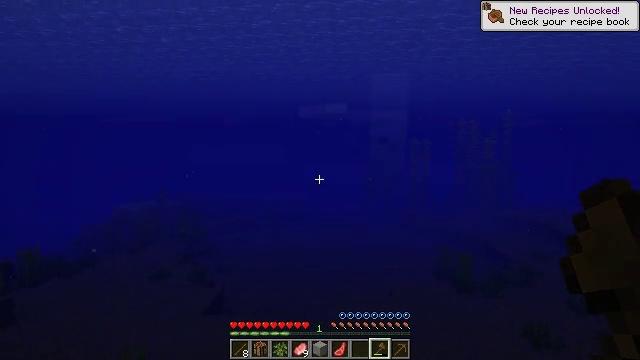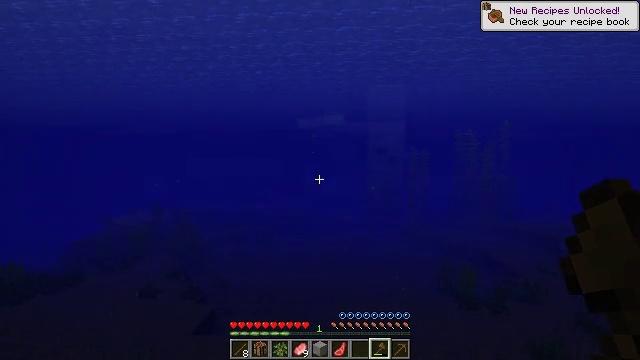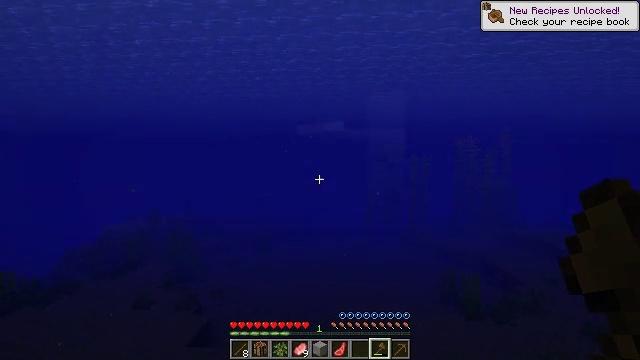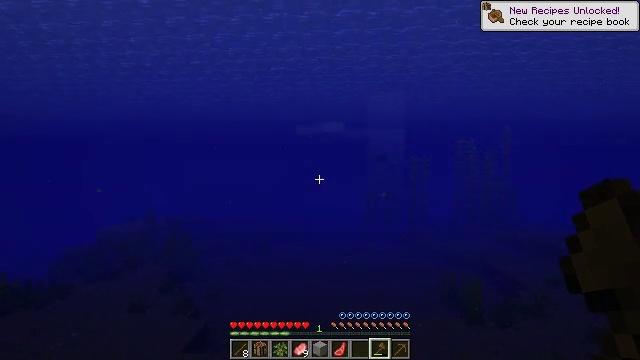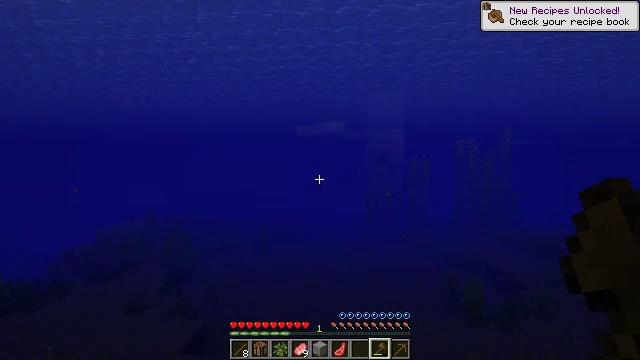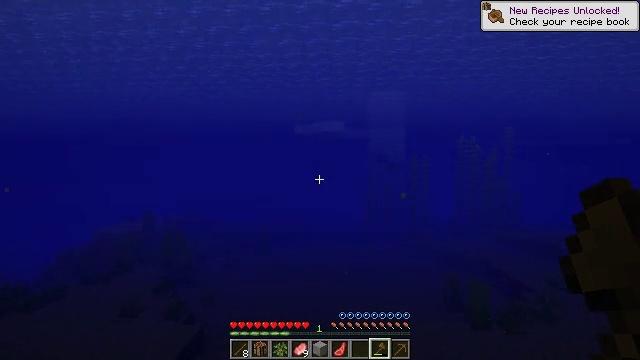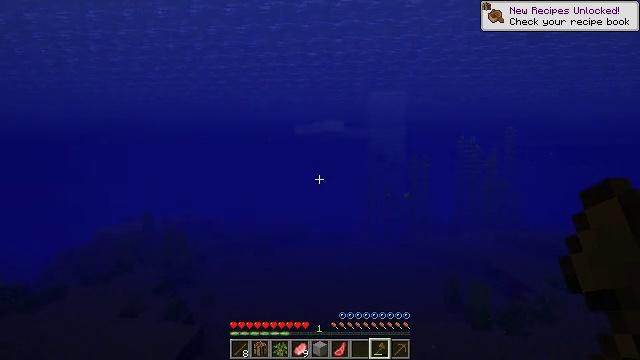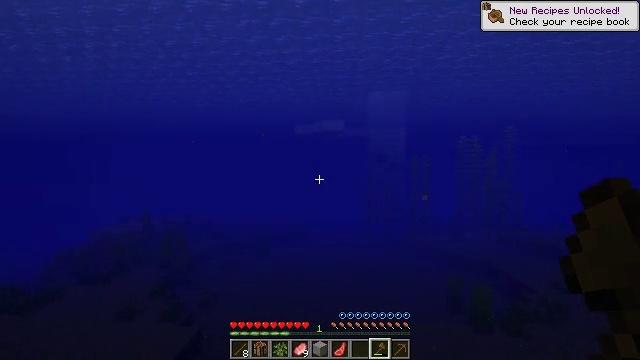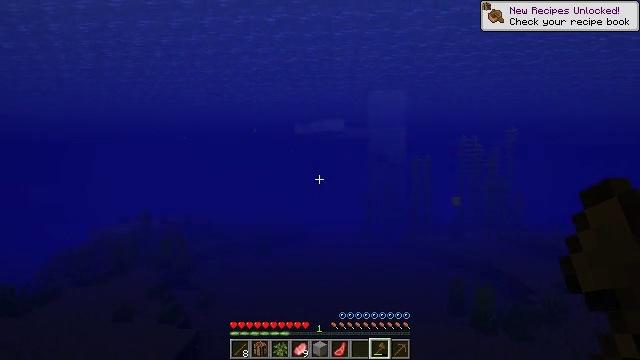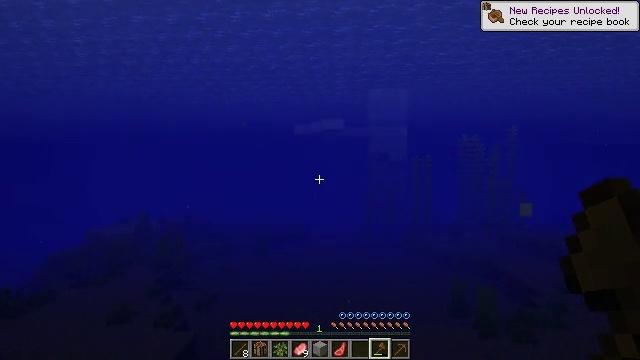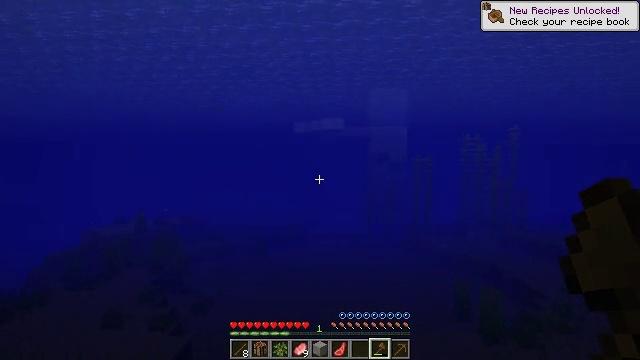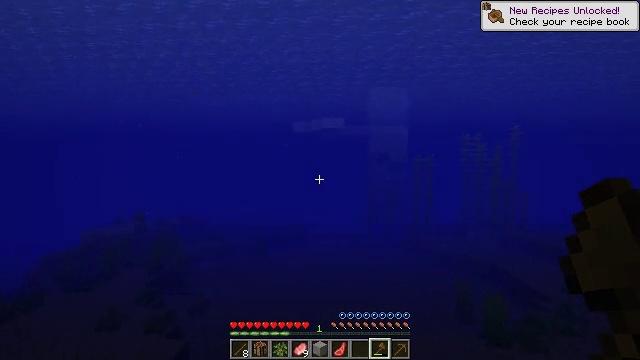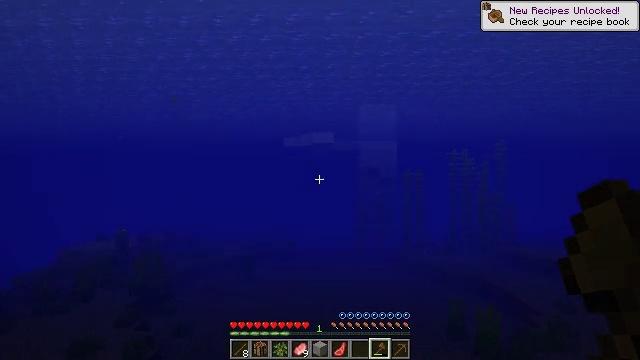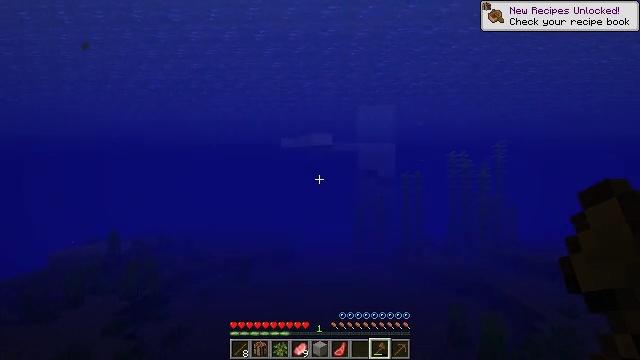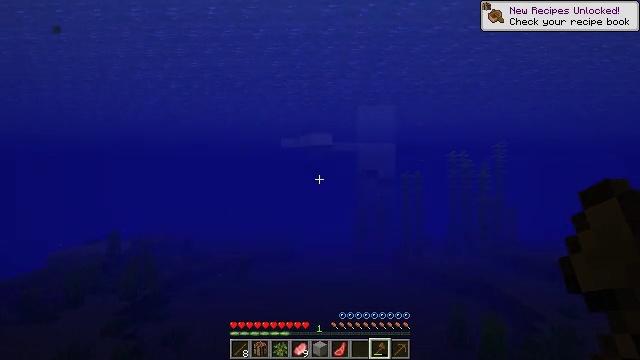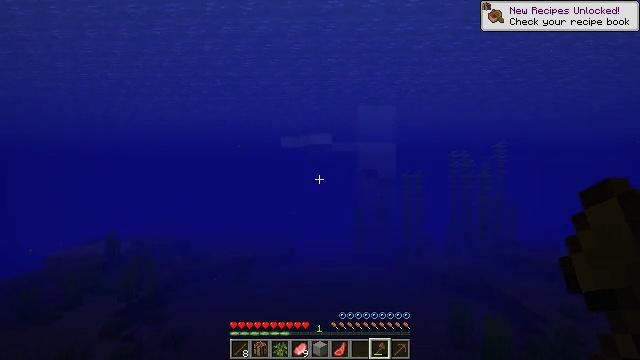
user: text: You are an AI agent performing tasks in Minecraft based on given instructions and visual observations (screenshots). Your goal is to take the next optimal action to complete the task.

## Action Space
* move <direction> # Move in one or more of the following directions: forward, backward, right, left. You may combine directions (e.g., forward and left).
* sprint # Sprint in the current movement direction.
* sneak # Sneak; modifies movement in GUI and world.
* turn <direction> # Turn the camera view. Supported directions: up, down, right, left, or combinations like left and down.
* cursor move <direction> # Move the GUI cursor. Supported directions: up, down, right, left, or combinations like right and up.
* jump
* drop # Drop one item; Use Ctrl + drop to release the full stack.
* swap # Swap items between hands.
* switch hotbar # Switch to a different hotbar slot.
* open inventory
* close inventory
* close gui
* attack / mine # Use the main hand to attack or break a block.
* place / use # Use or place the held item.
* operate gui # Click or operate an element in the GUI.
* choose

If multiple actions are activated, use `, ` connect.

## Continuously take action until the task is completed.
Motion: motion action
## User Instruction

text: Collect packed ice using a pickaxe.
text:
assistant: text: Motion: move forward, turn up
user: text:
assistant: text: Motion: move forward, turn up
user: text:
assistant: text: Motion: move forward
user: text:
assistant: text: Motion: move forward
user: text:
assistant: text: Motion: move forward
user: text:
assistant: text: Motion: move forward
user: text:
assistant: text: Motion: move forward
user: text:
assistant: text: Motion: move forward
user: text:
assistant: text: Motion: move forward
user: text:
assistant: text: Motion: move forward
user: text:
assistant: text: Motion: move forward
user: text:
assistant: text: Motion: move forward, turn right and up
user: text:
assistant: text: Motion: move forward
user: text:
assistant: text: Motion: move forward
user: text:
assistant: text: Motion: move forward
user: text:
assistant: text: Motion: move forward
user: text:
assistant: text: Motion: move forward
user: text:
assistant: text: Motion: move forward, turn up
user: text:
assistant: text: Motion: move forward, turn up
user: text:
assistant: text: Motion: move forward
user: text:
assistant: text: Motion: move forward
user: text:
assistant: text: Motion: move forward
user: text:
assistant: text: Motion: move forward
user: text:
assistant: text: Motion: move forward
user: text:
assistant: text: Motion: move forward
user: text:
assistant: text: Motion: move forward, turn up
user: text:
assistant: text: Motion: move forward
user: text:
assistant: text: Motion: move forward
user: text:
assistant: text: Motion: move forward
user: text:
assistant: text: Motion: move forward